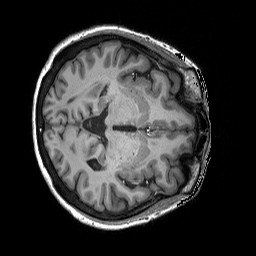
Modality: T1w
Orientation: axial
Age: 72
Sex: female
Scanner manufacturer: siemens
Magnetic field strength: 3 T
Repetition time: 2.5 s
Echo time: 0.00248 s